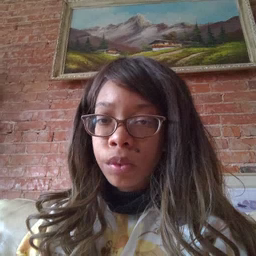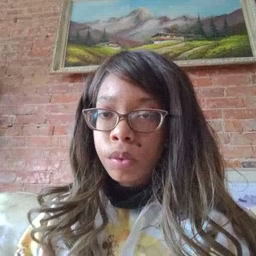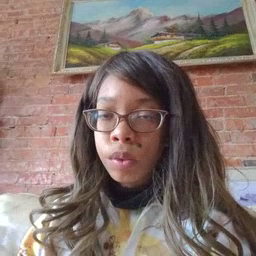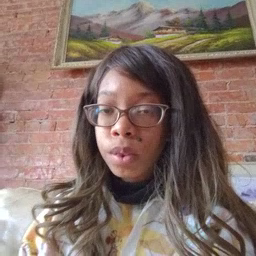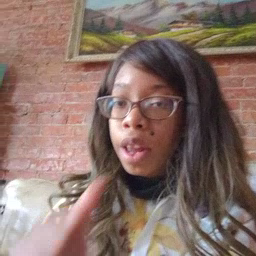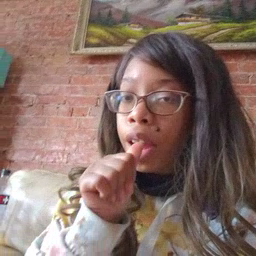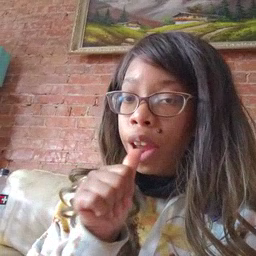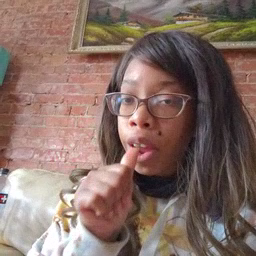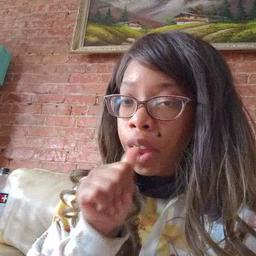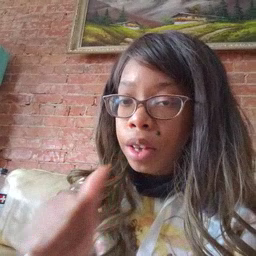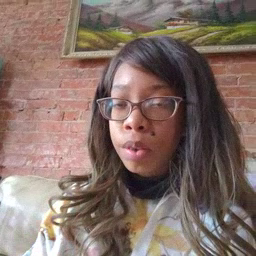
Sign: nuts